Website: walmart
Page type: address-validator
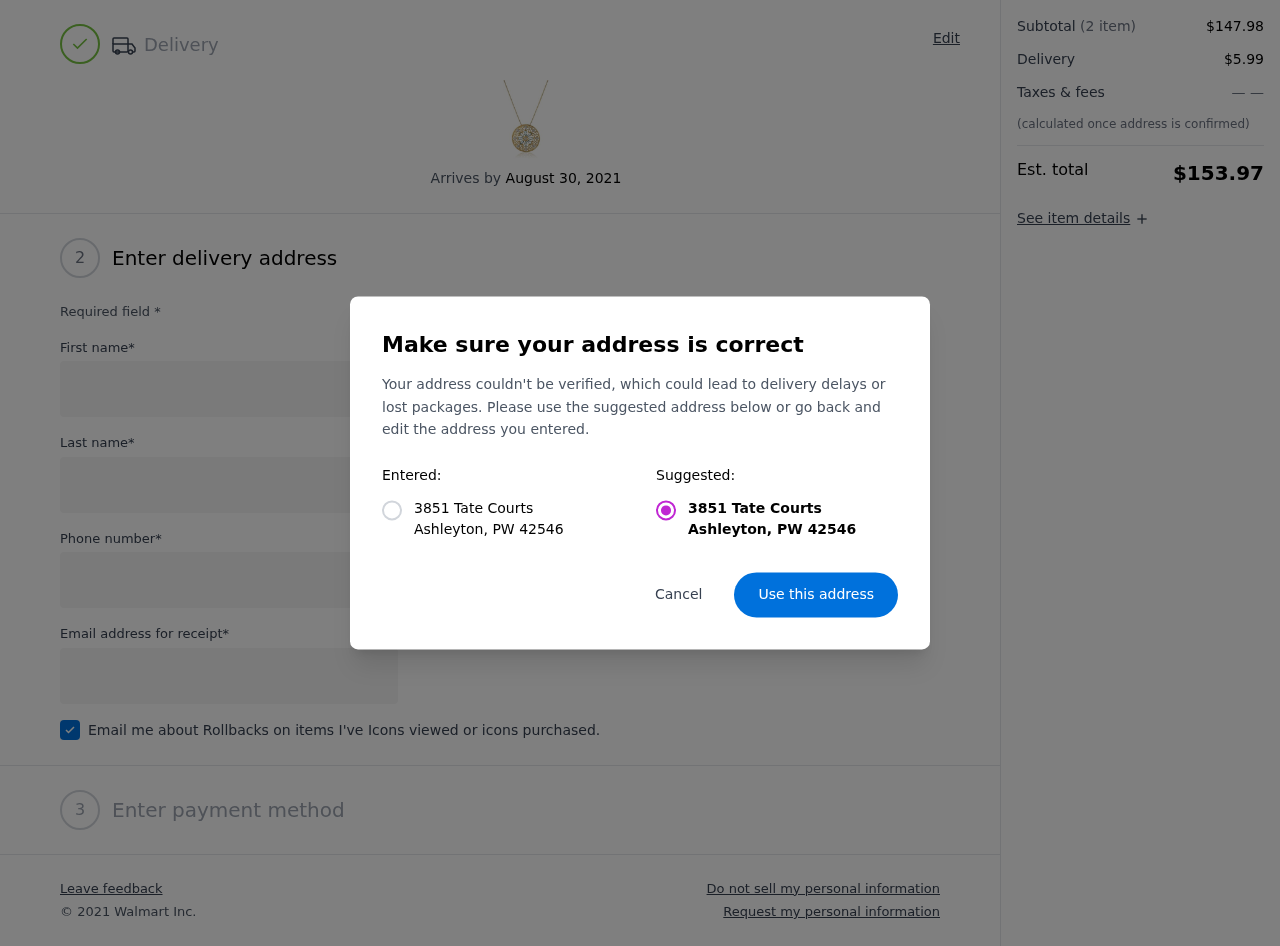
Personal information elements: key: PII_CITY
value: Ashleyton
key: PII_POSTCODE
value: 42546
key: PII_STATE_ABBR
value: PW
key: PII_STREET
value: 3851 Tate Courts
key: PII_FIRSTNAME
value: Kevin
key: PII_LASTNAME
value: Herrera
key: PII_STREET2
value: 21681 Cindy Square Suite 691
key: PII_PHONE
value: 3289315065
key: PII_EMAIL
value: kherrera@gmail.com
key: PII_STATE
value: PW
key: PII_POSTCODE_FULL
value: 42546
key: PII_POSTCODE_NUMERIC
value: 42546
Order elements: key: ORDER_DELIVERY_DATE
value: August 30, 2021
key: ORDER_SUBTOTAL
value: $147.98
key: ORDER_SHIPPING_COST
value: $5.99
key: ORDER_TOTAL
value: $153.97